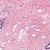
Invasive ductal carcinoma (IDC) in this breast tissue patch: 0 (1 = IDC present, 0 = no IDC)